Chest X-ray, AP view. Patient: 49 years old, sex M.
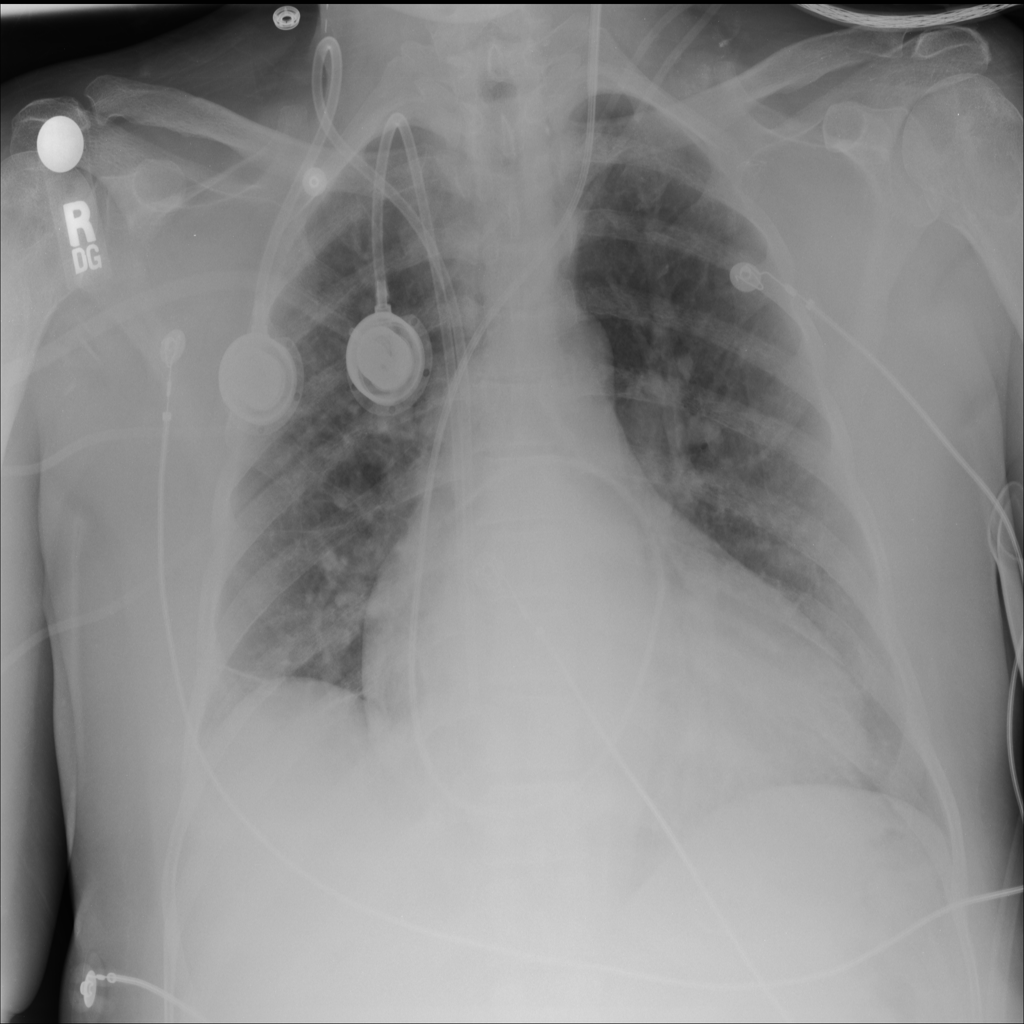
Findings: No Finding